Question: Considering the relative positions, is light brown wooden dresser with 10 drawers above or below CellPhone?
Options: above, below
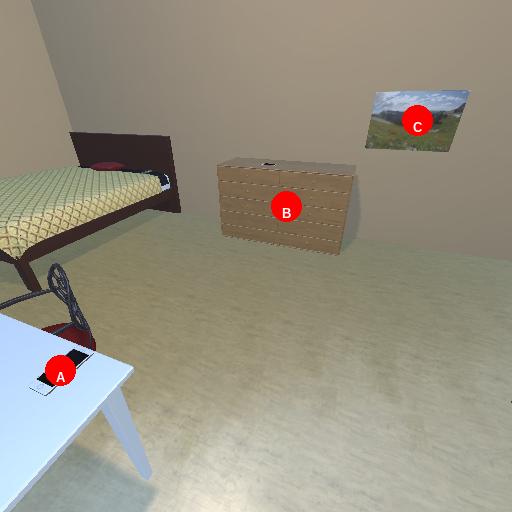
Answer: above